Field crop: maize
Growth stage: 1
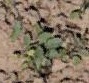
Species: convolvulus